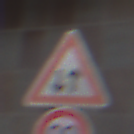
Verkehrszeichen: Gegenverkehr
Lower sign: Geschwindigkeit90
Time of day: MorningAfternoon
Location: Roofed (Urban)
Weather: PartlyCloudy
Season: NotSpecified
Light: Natural